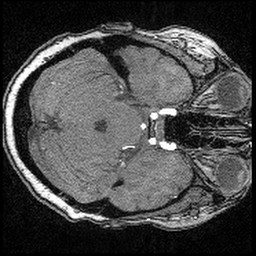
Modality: angio
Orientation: axial
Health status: ill
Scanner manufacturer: siemens
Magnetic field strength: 3 T
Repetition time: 0.022 s
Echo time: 0.0036 s